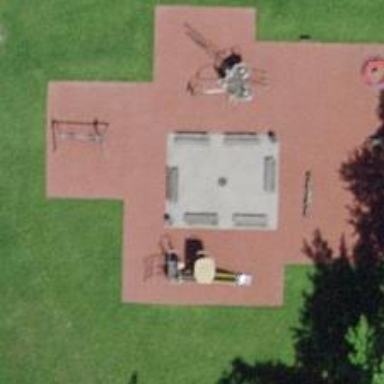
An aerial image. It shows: Playground area for leisure land.